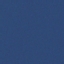
Land use / land cover class: SeaLake